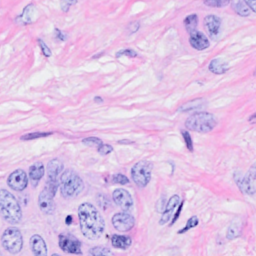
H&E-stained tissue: Breast